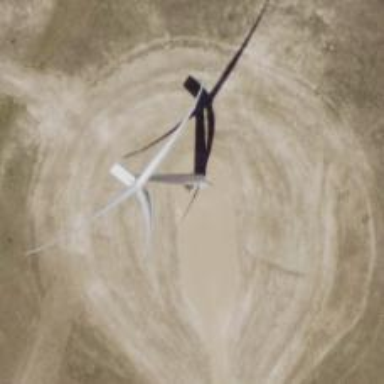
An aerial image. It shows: Wind turbine generator that utilizes wind as its source for generating electricity. It is of the horizontal axis type.